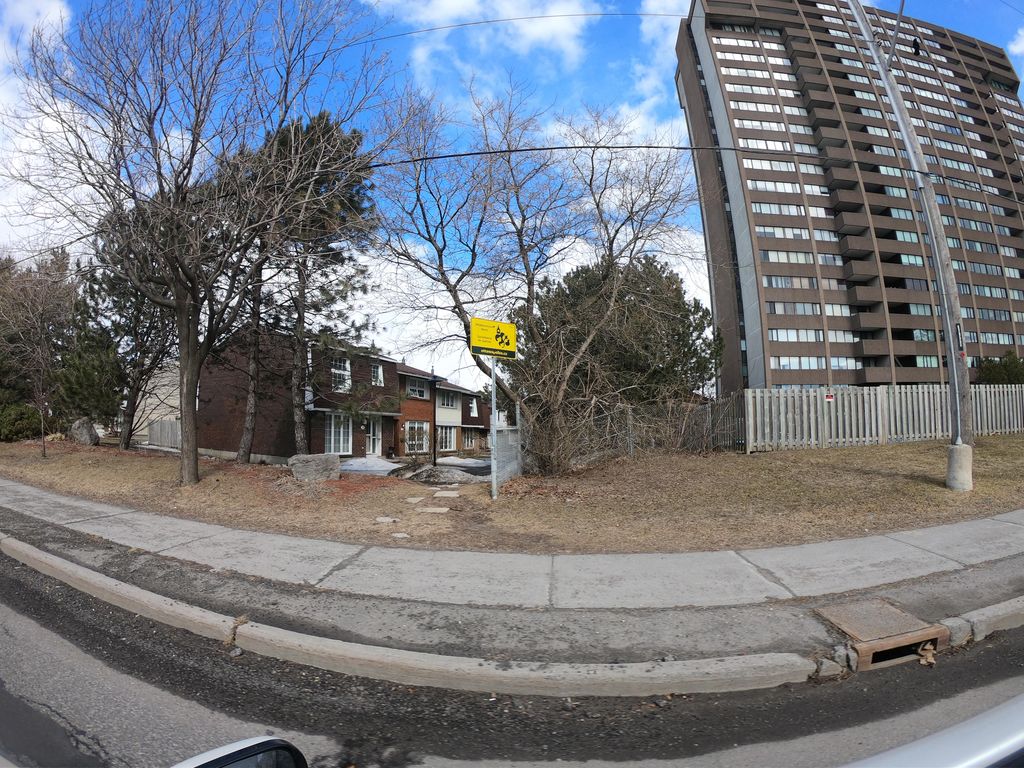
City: ottawa-gatineau